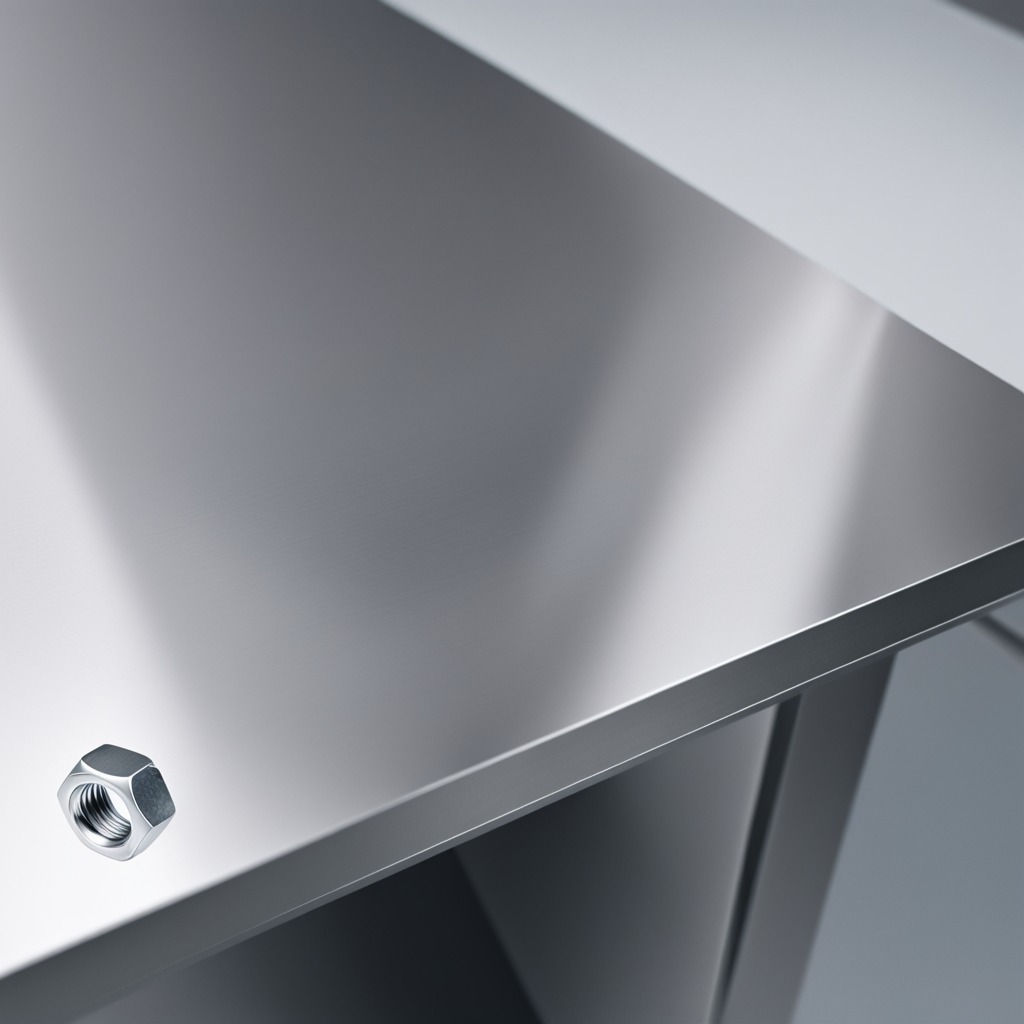
A metal nut is lying on a stainless steel table in a high-end prototyping lab.